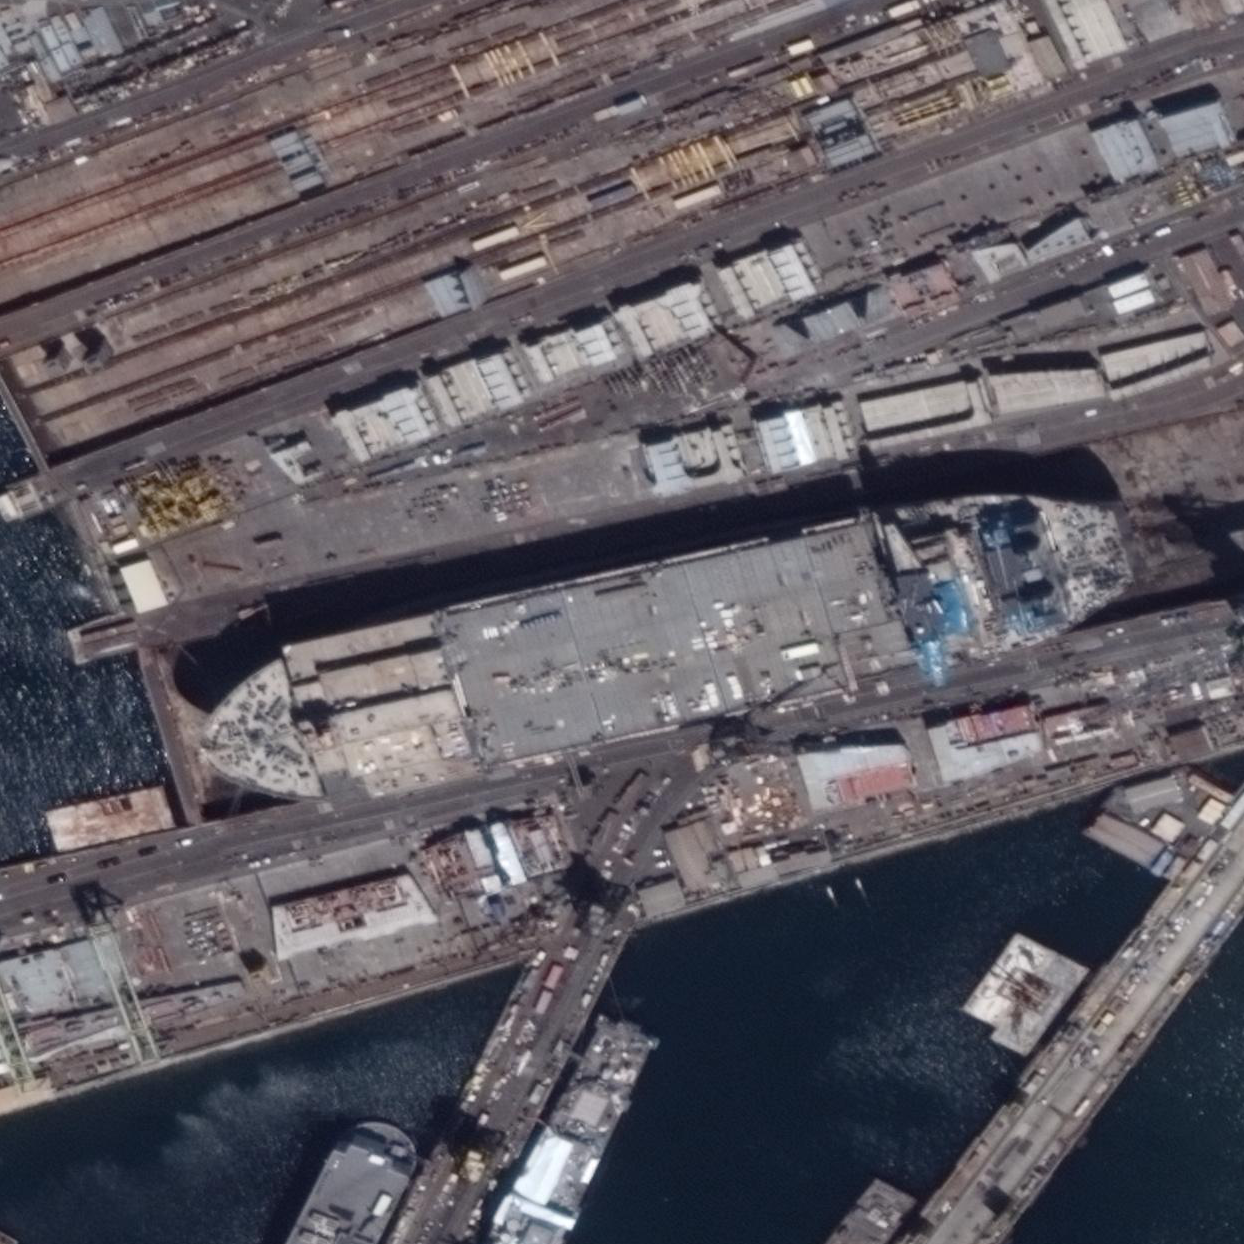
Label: civil